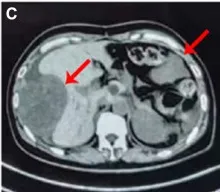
Case 1, a case of multiline treatment (retroperitoneal) for stromal tumor:summary of imaging data of the fourth-line and subsequent treatment. (C) Disease progression after 6 months of ripretinib treatment from baseline.
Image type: radiology (ct)